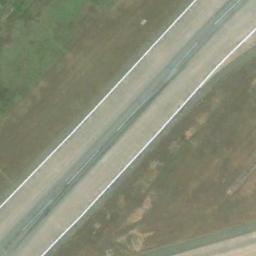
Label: runway